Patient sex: M
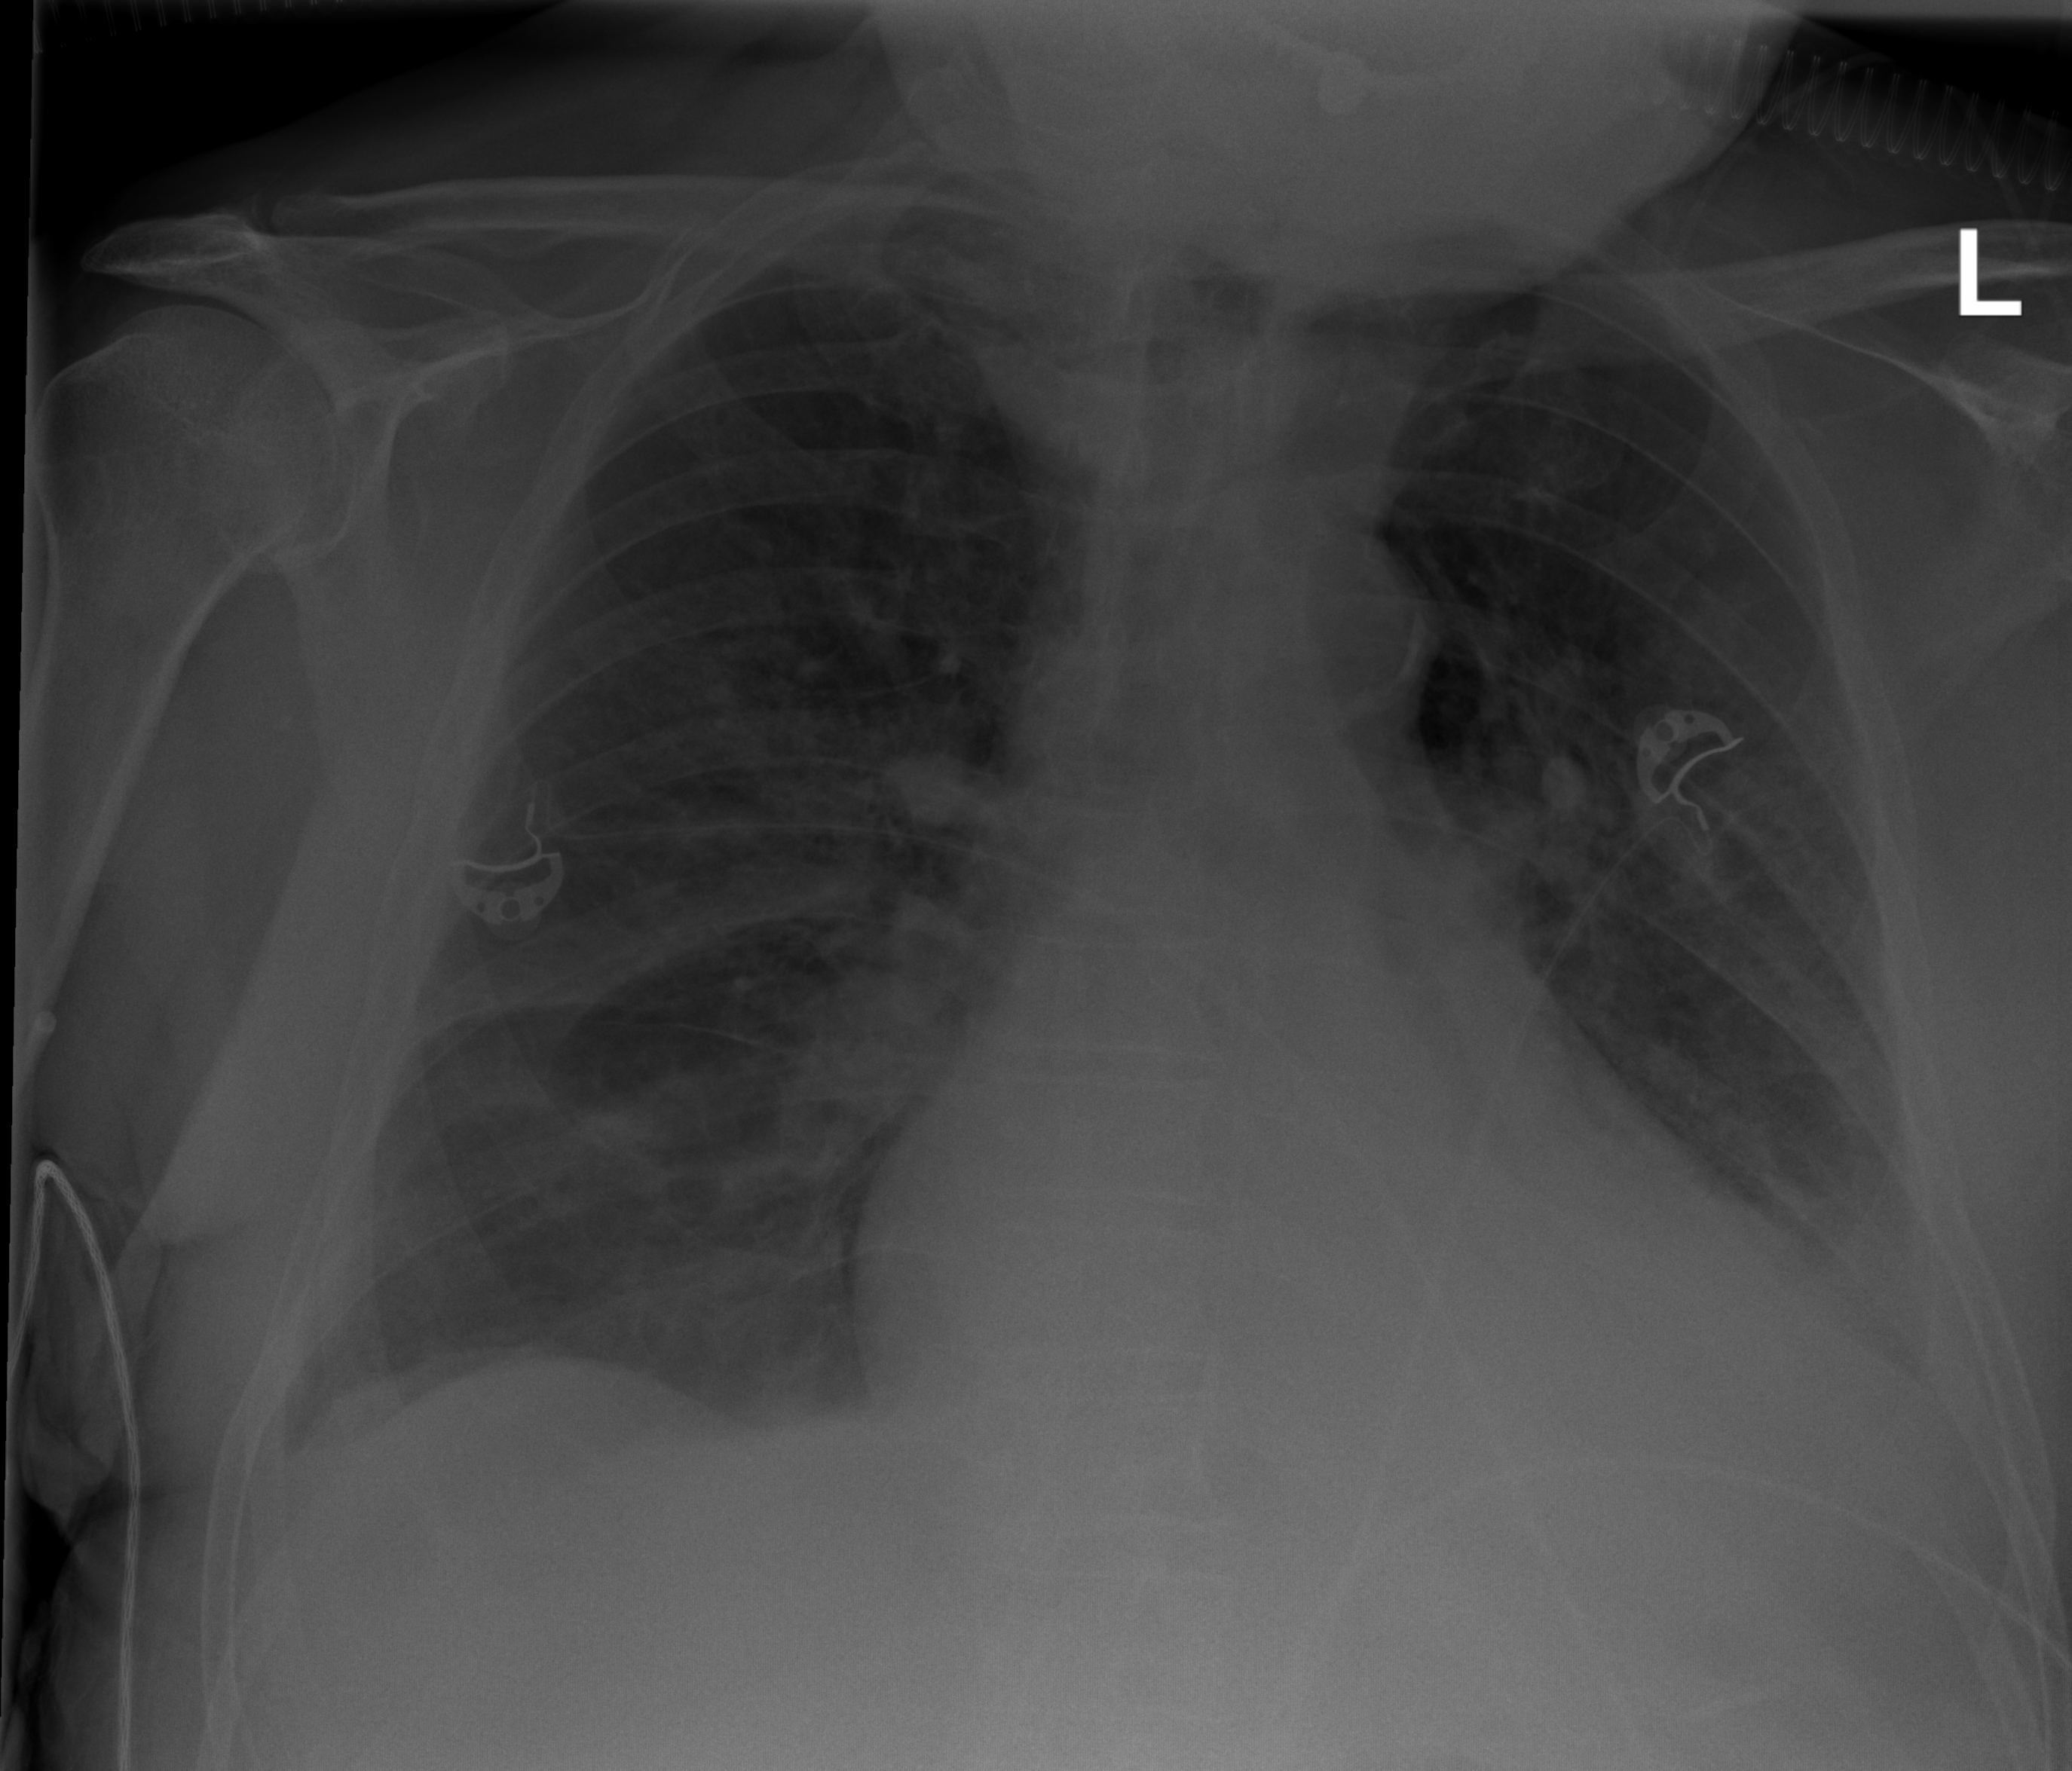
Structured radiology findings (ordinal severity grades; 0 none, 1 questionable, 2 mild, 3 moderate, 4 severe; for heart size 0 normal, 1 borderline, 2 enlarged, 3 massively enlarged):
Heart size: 2
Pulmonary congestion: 2
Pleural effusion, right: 2
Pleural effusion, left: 2
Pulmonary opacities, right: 2
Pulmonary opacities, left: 2
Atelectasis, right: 2
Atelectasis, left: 2